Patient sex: M
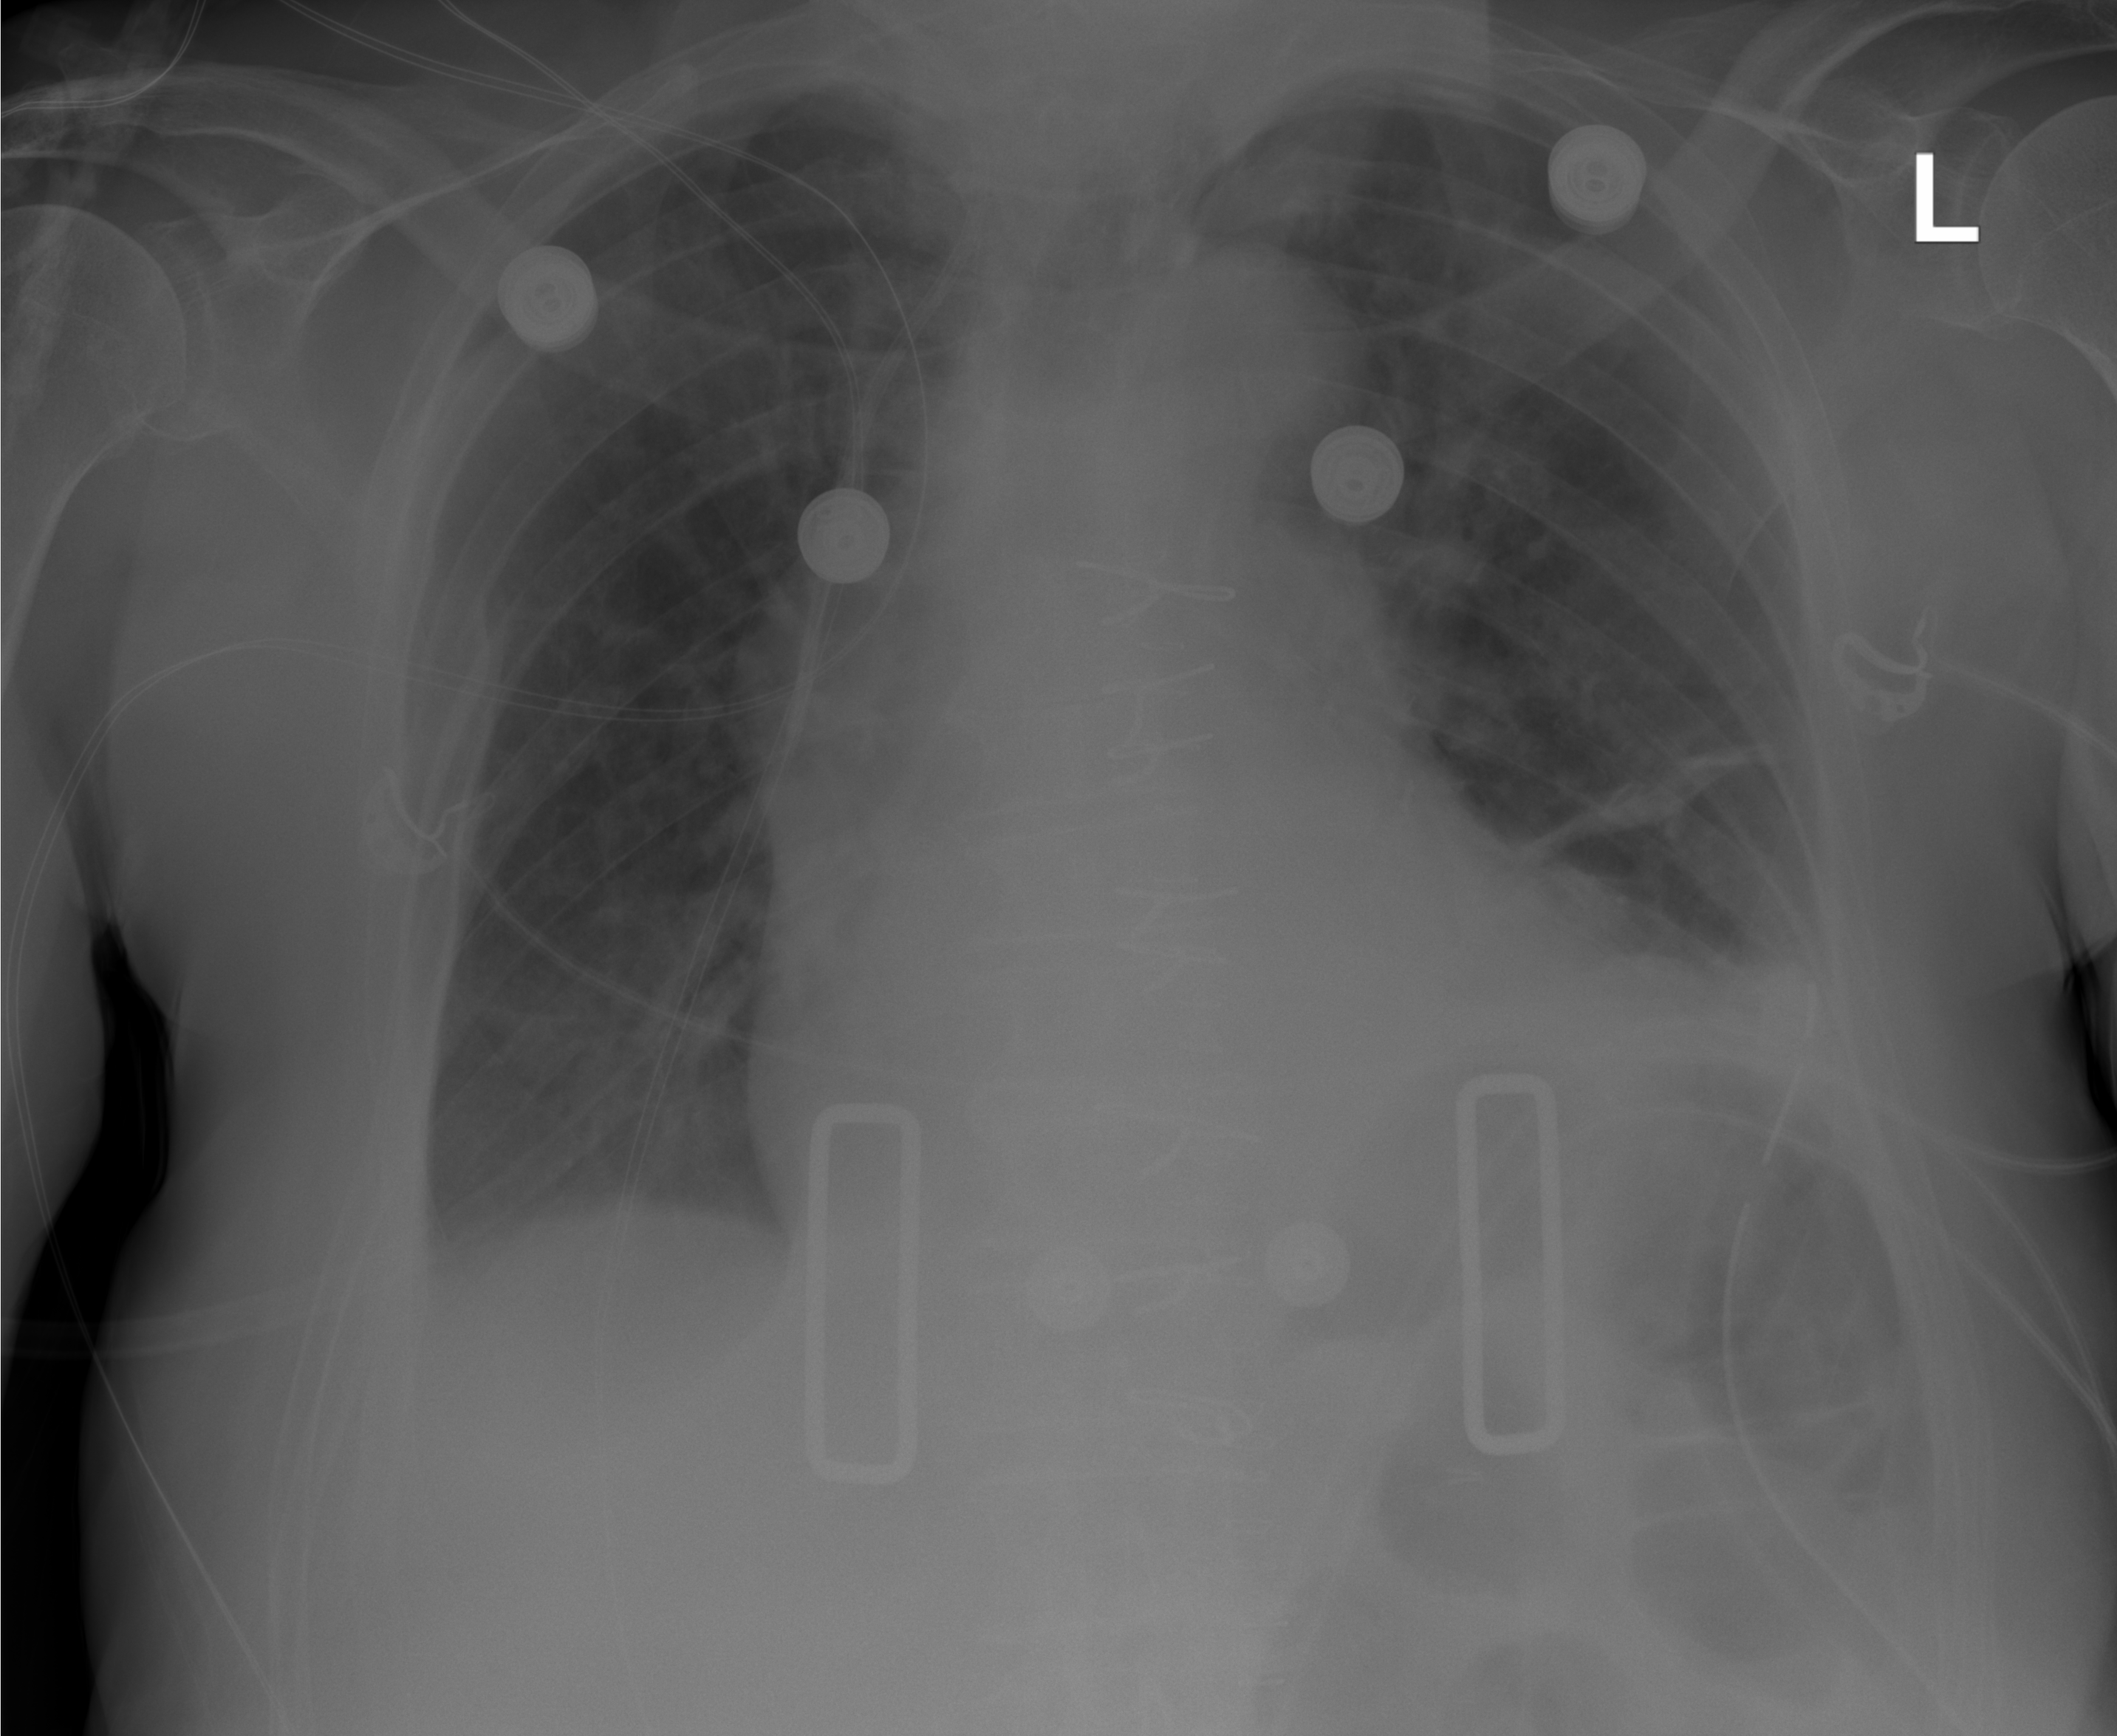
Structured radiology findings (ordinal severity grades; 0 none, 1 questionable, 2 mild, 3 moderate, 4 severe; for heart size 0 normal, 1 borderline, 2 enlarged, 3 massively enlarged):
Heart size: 2
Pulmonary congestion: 0
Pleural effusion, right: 2
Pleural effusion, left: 2
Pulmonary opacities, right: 0
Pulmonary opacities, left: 1
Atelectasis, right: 2
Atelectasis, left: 2